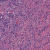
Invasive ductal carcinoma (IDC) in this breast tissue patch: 1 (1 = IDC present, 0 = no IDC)